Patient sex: M
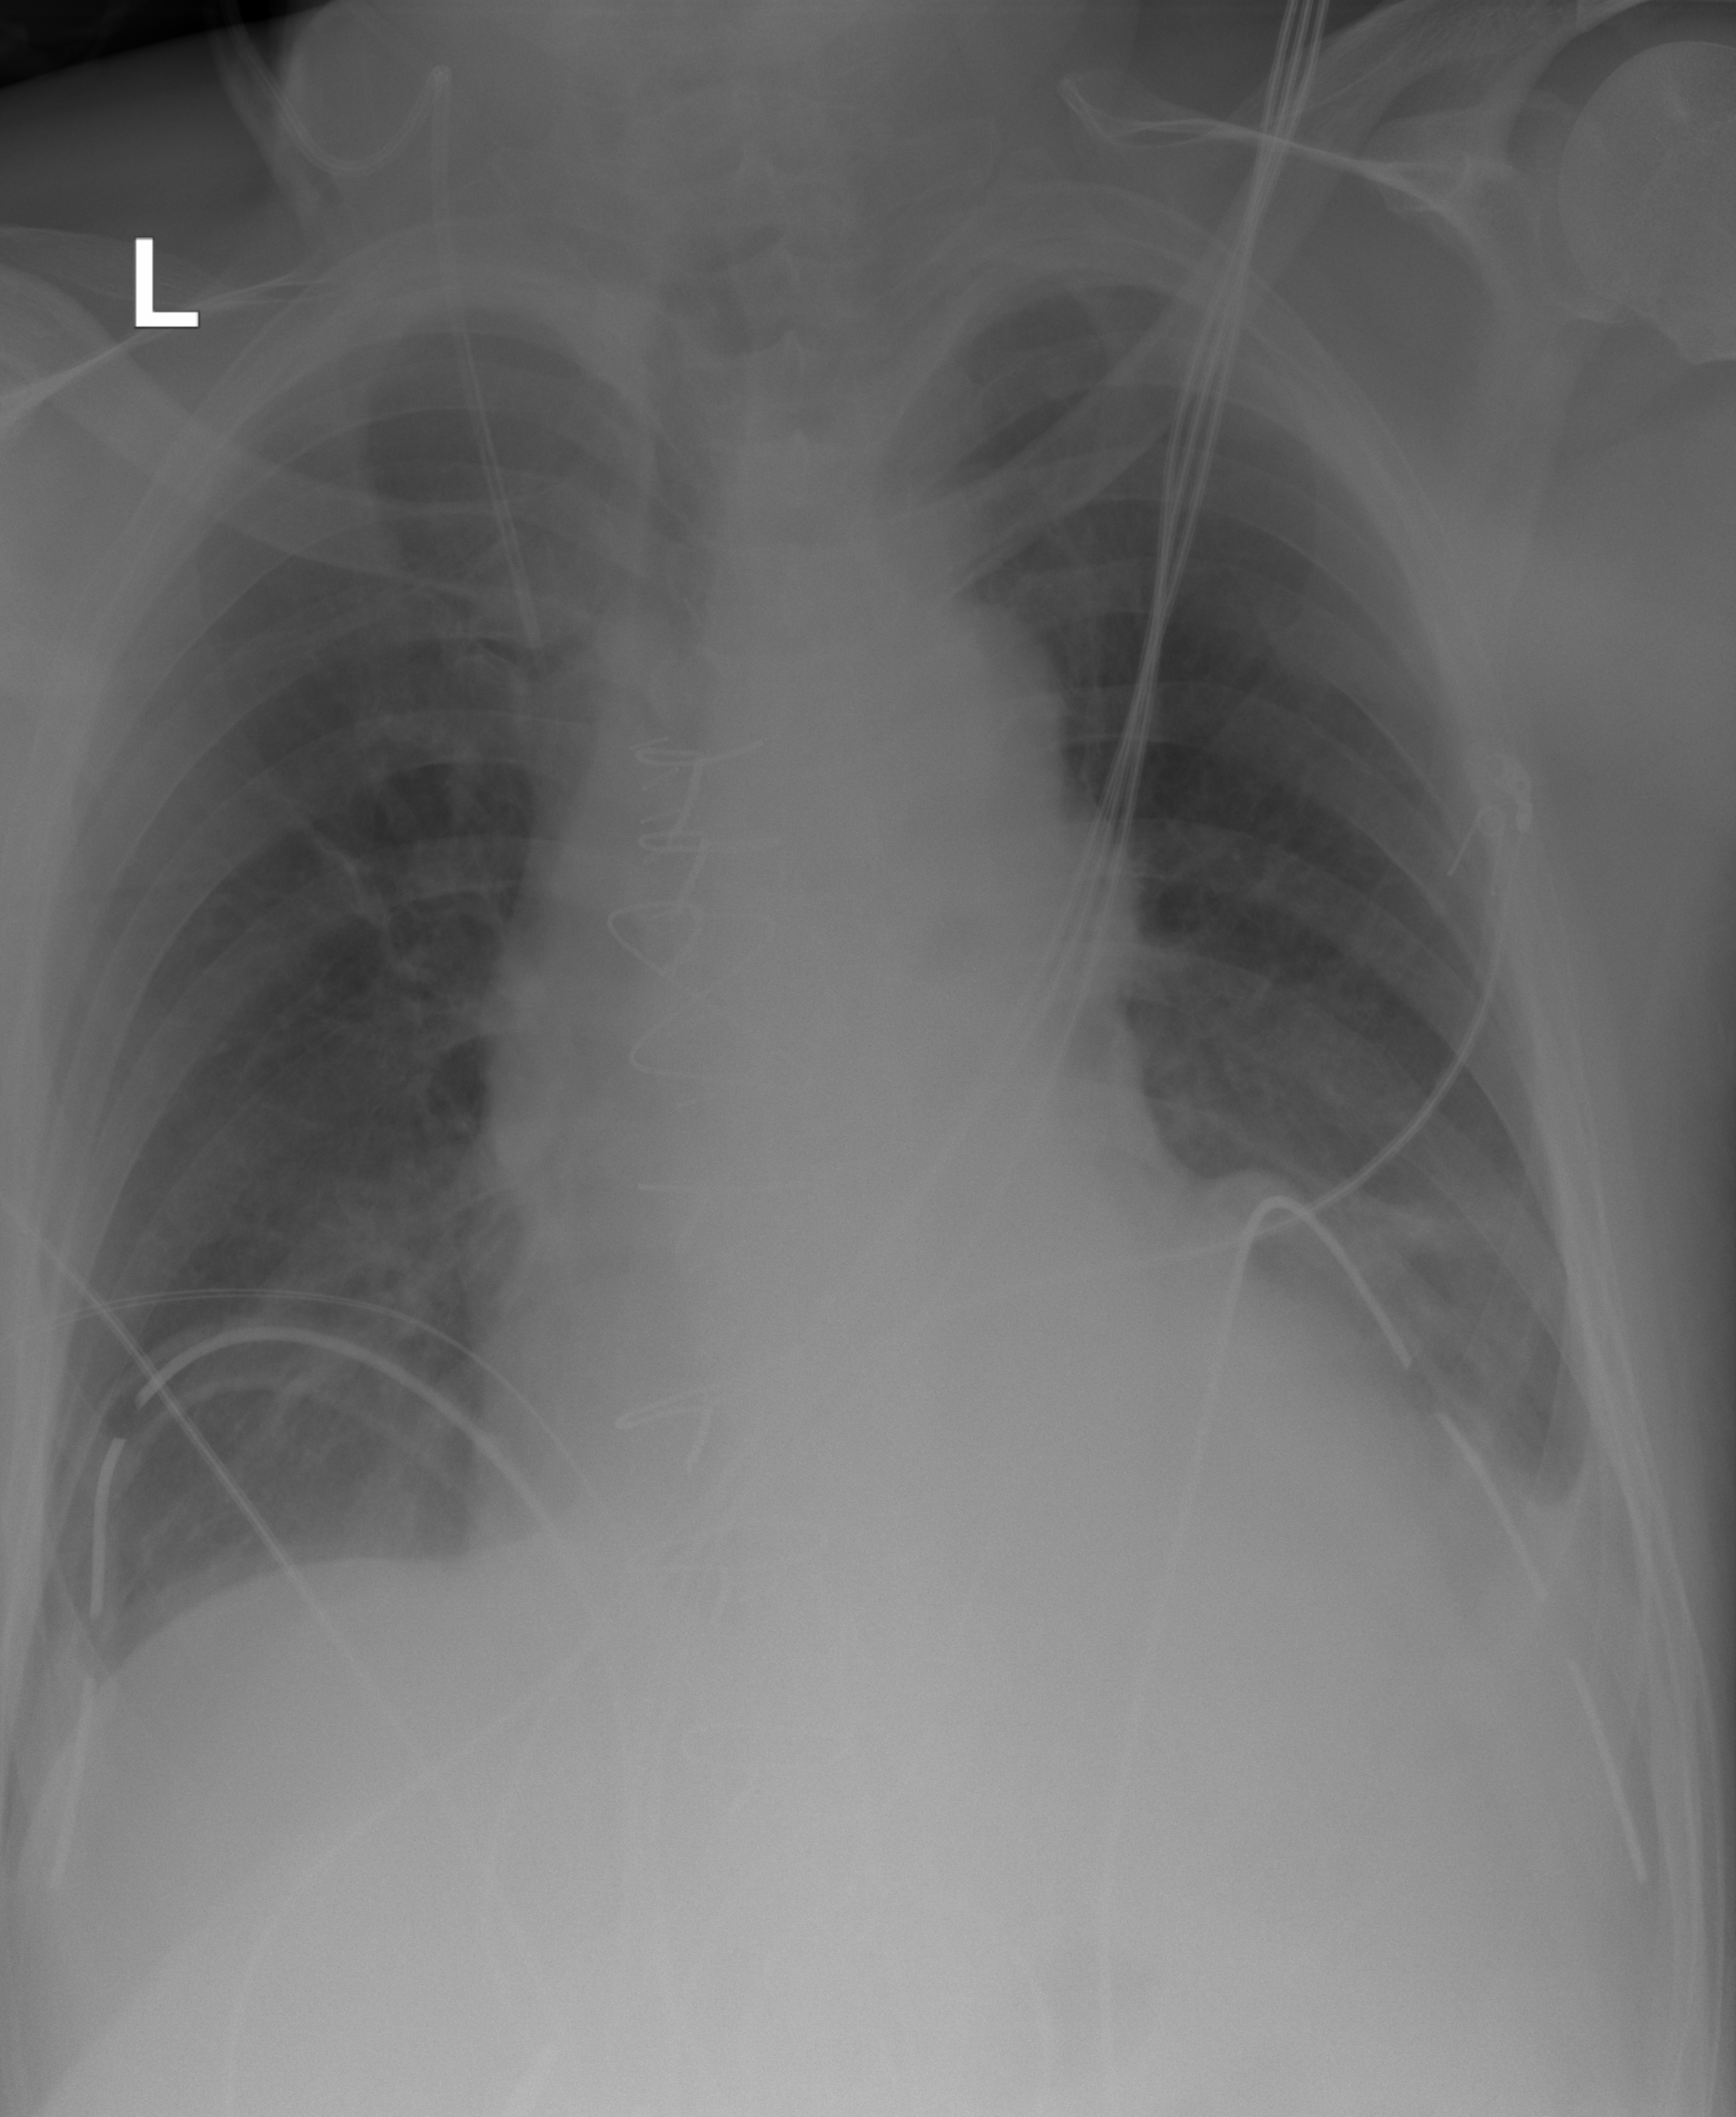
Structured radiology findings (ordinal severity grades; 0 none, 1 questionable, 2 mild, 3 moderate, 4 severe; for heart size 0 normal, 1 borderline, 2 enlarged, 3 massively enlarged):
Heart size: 1
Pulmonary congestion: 0
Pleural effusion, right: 0
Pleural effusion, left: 2
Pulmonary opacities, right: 0
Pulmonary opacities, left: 0
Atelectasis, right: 0
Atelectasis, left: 2